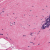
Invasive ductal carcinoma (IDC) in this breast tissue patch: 0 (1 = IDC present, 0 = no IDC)